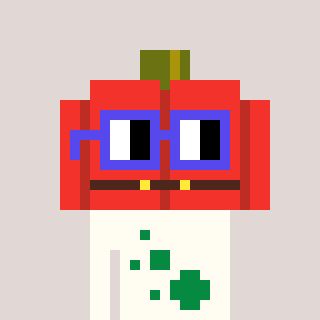
a pixel art character with square blue glasses, a pumpkin-shaped head and a grayscale-colored body on a warm background